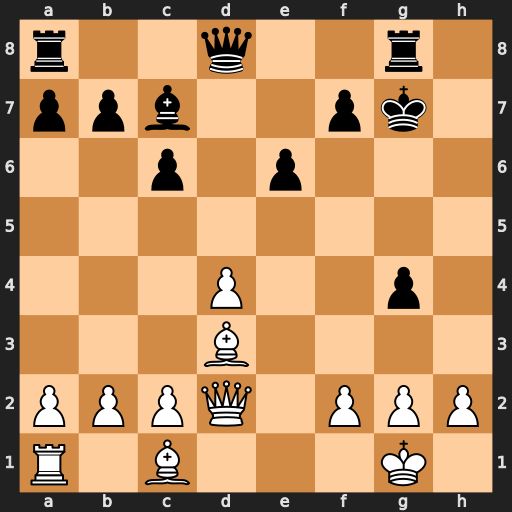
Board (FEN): r2q2r1/ppb2pk1/2p1p3/8/3P2p1/3B4/PPPQ1PPP/R1B3K1
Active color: w
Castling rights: -
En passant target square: -
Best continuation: Qh6#